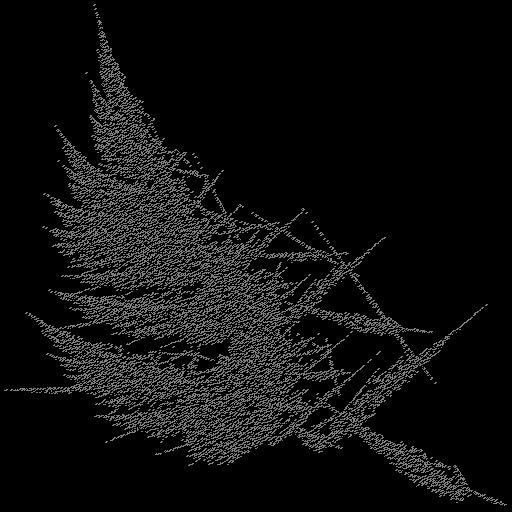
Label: turbanshell